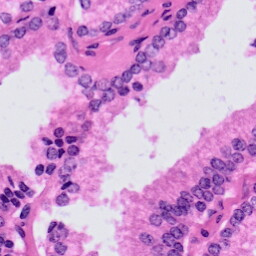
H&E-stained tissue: Prostate